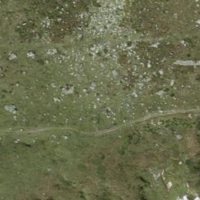
EUNIS habitat code: 26
Species observed at this site:
Arnica montana
Botrychium lunaria